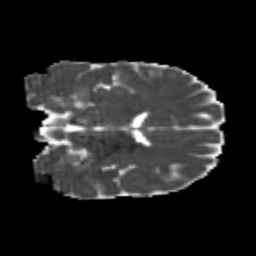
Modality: MD
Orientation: coronal
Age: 22
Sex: male
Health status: healthy
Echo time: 0.074 s